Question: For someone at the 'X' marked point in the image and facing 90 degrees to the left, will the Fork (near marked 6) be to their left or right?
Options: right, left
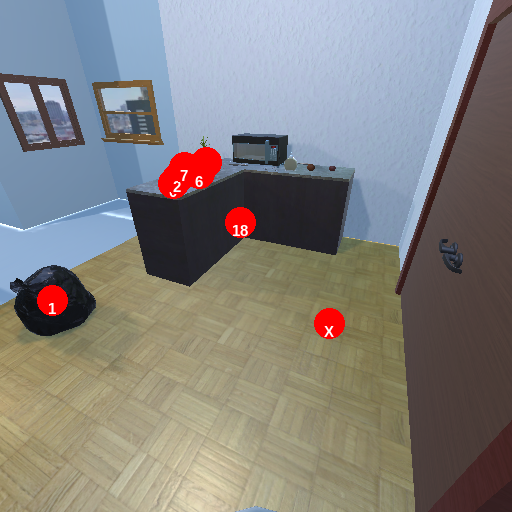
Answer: right